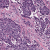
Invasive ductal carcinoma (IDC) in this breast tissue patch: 1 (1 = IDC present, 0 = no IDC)